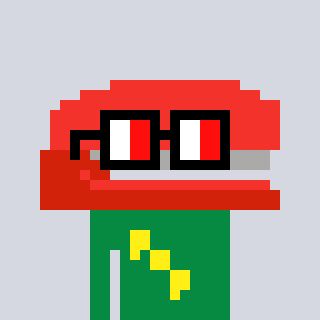
a pixel art character with square glasses with black frames and red eyes, a stapler-shaped head and a green-colored body on a cool background